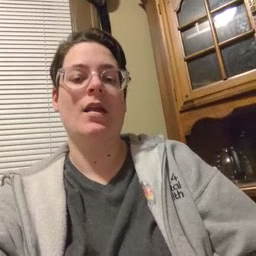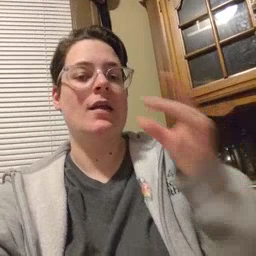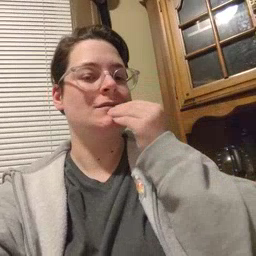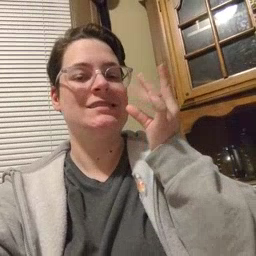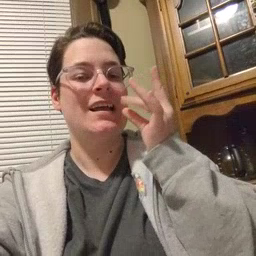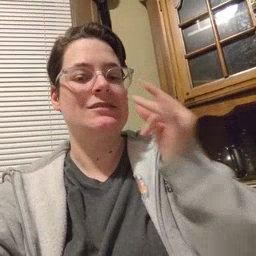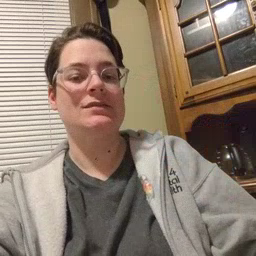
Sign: snack